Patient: sex F, age 66
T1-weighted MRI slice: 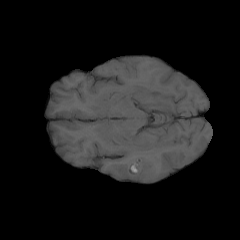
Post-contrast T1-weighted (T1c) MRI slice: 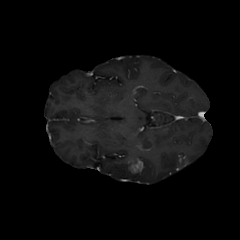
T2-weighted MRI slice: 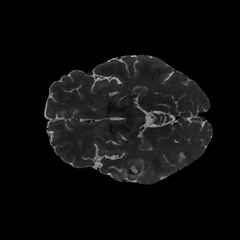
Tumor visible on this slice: yes
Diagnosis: Glioblastoma, IDH-wildtype
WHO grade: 4